九年级 · 度量几何学
在 $\triangle A B C$ 中, $\angle A C B=90^{\circ}$, 经过点 $\mathrm{B}$ 的直线 1 ( 1 不与直线 $A B$ 重合) 与直线 $B C$ 的夹角等于 $\angle A B C$, 分别过点 $\mathrm{C} 、 \mathrm{~A}$ 作直线 $\mathrm{l}$ 的垂线, 垂足分别为点 $\mathrm{D} 、 \mathrm{E}$.

(1) 问题发现:

(1)若 $\angle A B C=30^{\circ}$, 如图(1), 则 $\frac{C D}{A E}=$ $\qquad$ ; (2)若 $\angle A B C=45^{\circ}$, 如图(2), 则 $\frac{C D}{A E}=$ $\qquad$ ;

（2）探究: 当 $0^{\circ}<\angle A B C<90^{\circ}$ 时， $\frac{C D}{A E}$ 的值有无变化？请仅就图(3)的情形给出证明;

（3）问题: 若直线 $C E 、 A B$ 交于点 $\mathrm{F}, \frac{C F}{E F}=\frac{5}{6}, C D=4$, 请直接写出线段 $B D$ 的长.

(1)

图(2)

图(3)


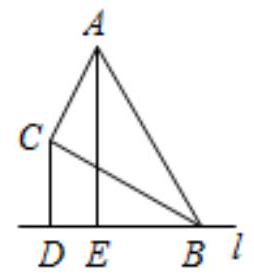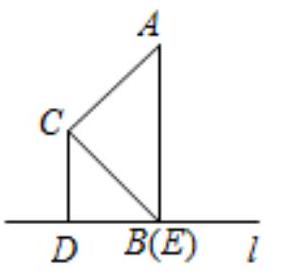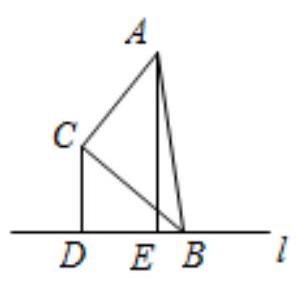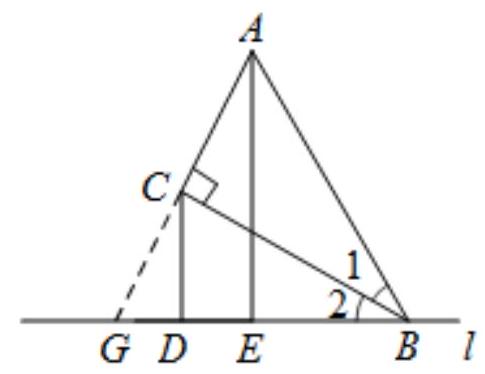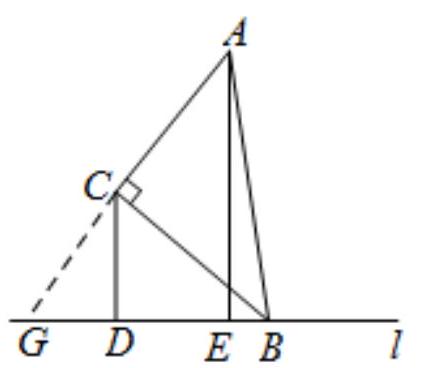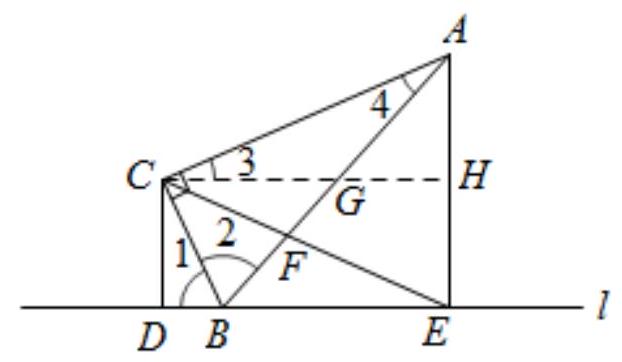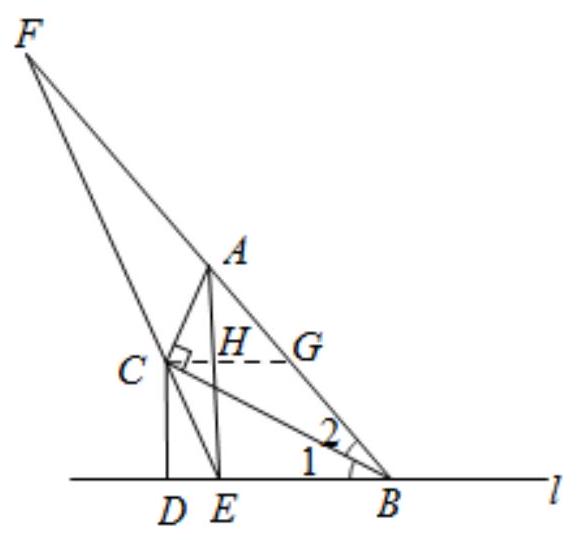
答案:  (1) (1) $\frac{1}{2}$, (2) $\frac{1}{2}$; (2) 没有变化, 见解析; (3) 2 或 8

【详解】解: (1) (1) $\frac{1}{2}$; (2) $\frac{1}{2}$;

图(1)

【解法提示】(1)如解图(1), 延长 $A C$ 与直线 $I$ 交于点 $\mathrm{G}$.

依题意, 可得 $\angle 1=\angle 2=30^{\circ}$,

$\because \angle A C B=90^{\circ}$,

$\therefore \angle A G B=\angle B A G=60^{\circ}$,

$\therefore B A=B G . \quad \therefore C A=C G$.

$\because A E \perp l, C D \perp l$,

$\therefore C D / / A E$.

$\therefore \triangle G C D \sim \triangle G A E$,

$\therefore \frac{C D}{A E}=\frac{G C}{G A}=\frac{1}{2}$;

(2) 当 $\angle A B C=45^{\circ}$ 时, 则 $\angle C B D=45^{\circ}$,

设 $C D=x$, 则 $C E=\sqrt{2} x$,

在等腰直角 $\triangle A C E$ 中, $A E=2 x$,

$\therefore \frac{C D}{A E}=\frac{x}{2 x}=\frac{1}{2}$.

(2) 没有变化, $\frac{C D}{A E}=\frac{1}{2}$.

证明如下: 如解图(2), 延长 $A C$ 与直线 $l$ 交于点 $\mathrm{G}$.

图(2)

依题意, 可得 $\angle A B C=\angle C B G$.

$\because \angle A C B=90^{\circ}$,
$\therefore \angle A G B=\angle B A G$.

$\therefore B A=B G . \quad \therefore C A=C G$.

$\because A E \perp l, C D \perp l$,

$\therefore C D / / A E$.

$\therefore \triangle G C D \sim \triangle G A E$,

$\therefore \frac{C D}{A E}=\frac{G C}{G A}=\frac{1}{2}$.

(3) $B D$ 的长为 2 或 8 .

图(3)

【解法提示】当点 $\mathrm{F}$ 在线段 $A B$ 上时, 如解图(3),过点 $\mathrm{C}$ 作 $C G / / /$ 交 $A E$ 于点 $\mathrm{H}$, 交 $A B$ 于点 $\mathrm{G}$.

$\therefore \angle 1=\angle H C B$,

$\because \angle 1=\angle 2, \quad \therefore \angle 2=\angle H C B, \quad \therefore C G=B G$,

$\because \angle A C B=90^{\circ}$,

$\therefore \angle 4+\angle 2=\angle H C B+\angle 3=90^{\circ}$,

$\therefore \angle 3=\angle 4$.

$\therefore C G=A G=B G$.

$\because C G / / l$,

$\therefore \triangle C F G \sim \triangle E F B$,

$\therefore \frac{C F}{E F}=\frac{C G}{B E}=\frac{5}{6}$,

设 $C G=5 x, B E=6 x$, 则 $A B=10 x$,

$\therefore$ 在 $\triangle A E B$ 中, $\angle A E B=90^{\circ}, A E=8 x$,

由 (2) 得, $A E=2 C D$,

$\because C D=4, \quad \therefore A E=8, \quad \therefore x=1, \quad \therefore A B=10, \quad B E=6, C G=5$.

$\because G H / / l, \quad \therefore \triangle A G H \sim \triangle A B E . \therefore \frac{H G}{B E}=\frac{A H}{A E}=\frac{1}{2}$,

$\therefore H G=3 . \quad \therefore C H=C G+H G=8$,

$\because C G / / /, C D / / A E, \therefore$ 四边形 $C D E H$ 为平行四边形,

$\therefore D E=C H=8$,

图(4)

第 22 题解图(4)

$\therefore B D=D E-B E=2$;

当点 $\mathrm{F}$ 在线段 $B A$ 的延长线上时, 如解图(4), 过点 $\mathrm{C}$ 作 $C G / / 1$ 交 $A E$ 于点 $\mathrm{H}$, 交 $A B$ 于点 $\mathrm{G}$,

同理可得 $C G=5, B E=6, H G=3$,

$\therefore D E=C H=C G-H G=2$,

$\therefore B D=D E+B E=8$, 综上可得 $B D=2$ 或 8